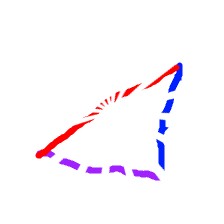
Shape: triangle